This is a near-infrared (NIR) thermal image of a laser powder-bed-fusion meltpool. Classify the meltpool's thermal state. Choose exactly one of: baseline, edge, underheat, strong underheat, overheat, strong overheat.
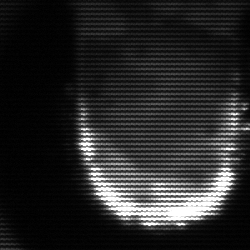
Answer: baseline